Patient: sex F, age 62
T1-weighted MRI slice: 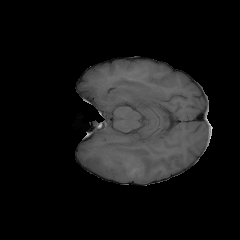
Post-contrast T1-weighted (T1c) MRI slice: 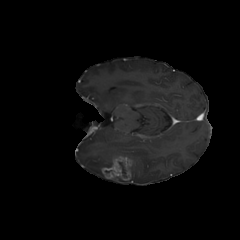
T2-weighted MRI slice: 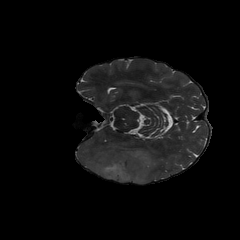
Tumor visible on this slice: yes
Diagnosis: Glioblastoma, IDH-wildtype
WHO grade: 4